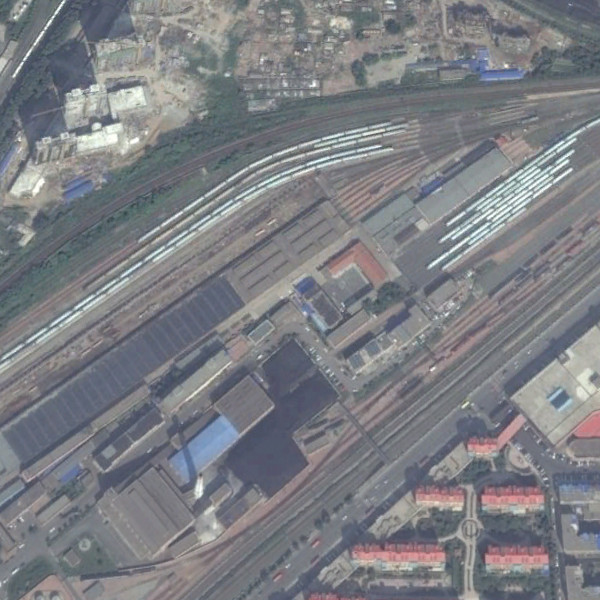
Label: RailwayStation